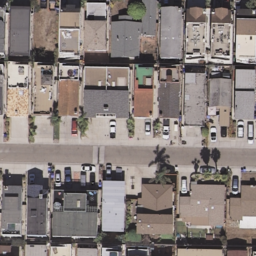
Label: residential